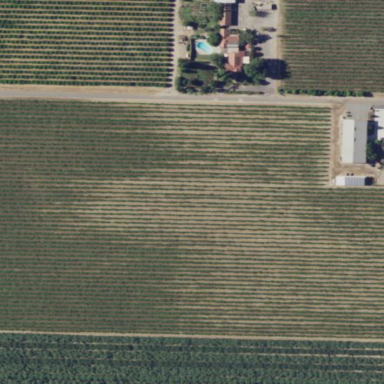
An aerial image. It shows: Vineyard.